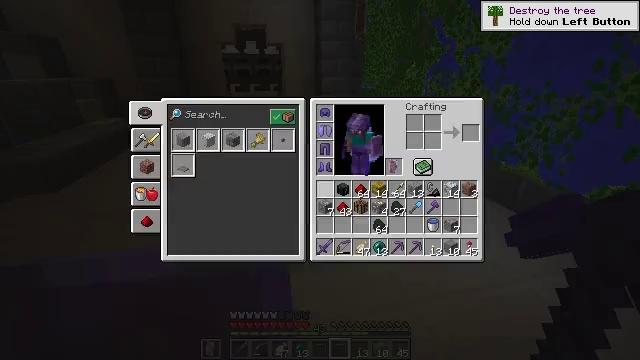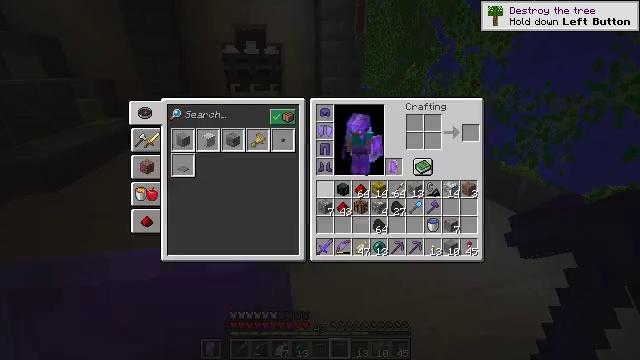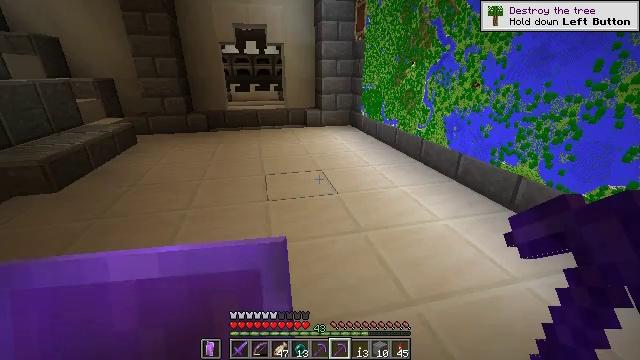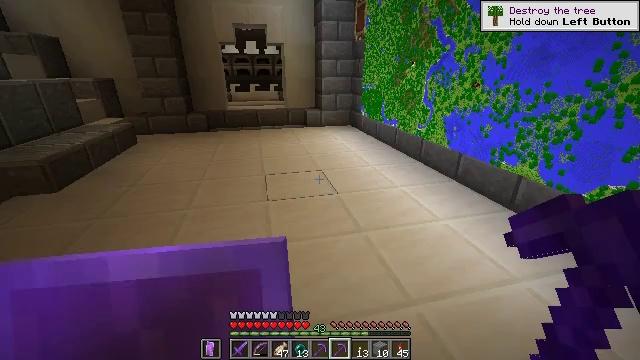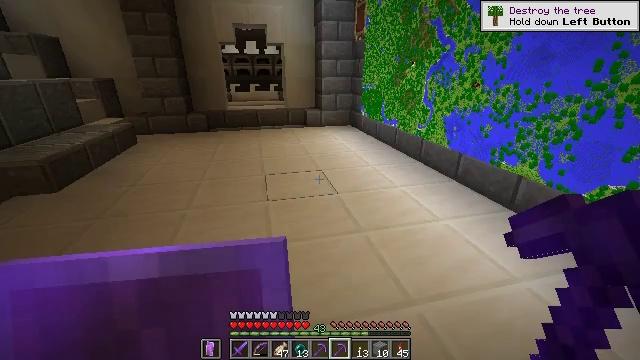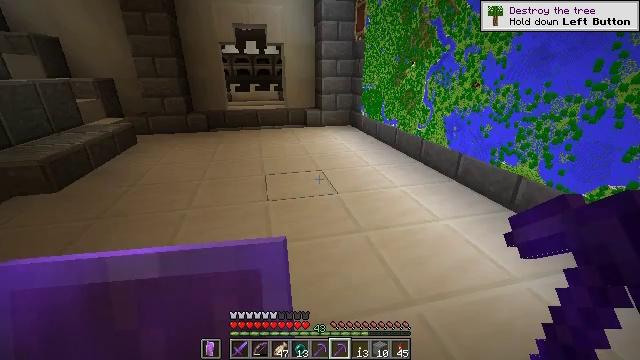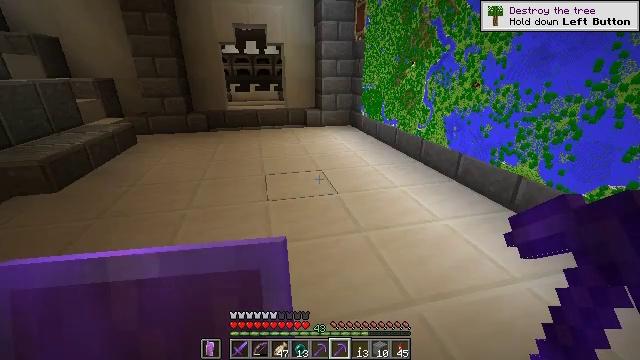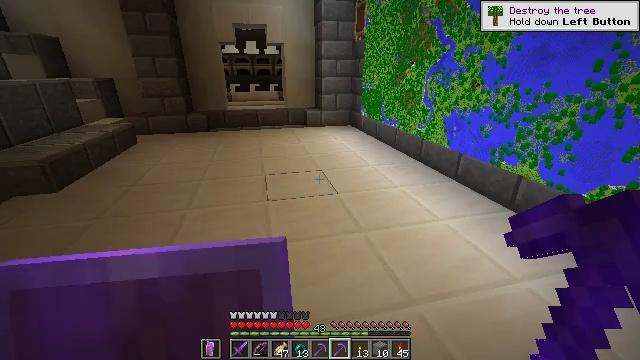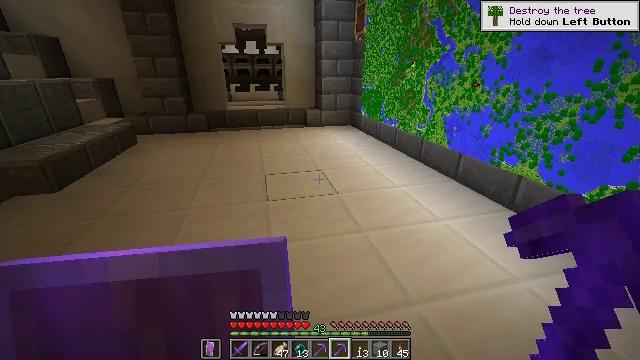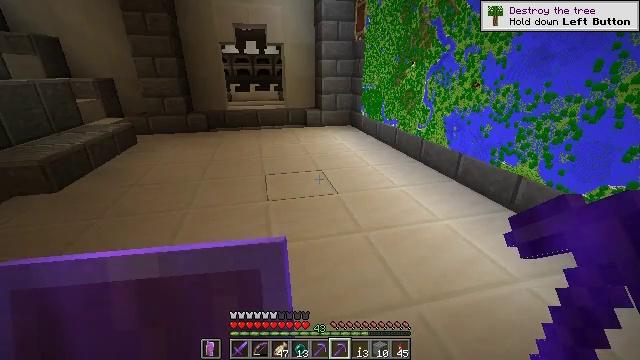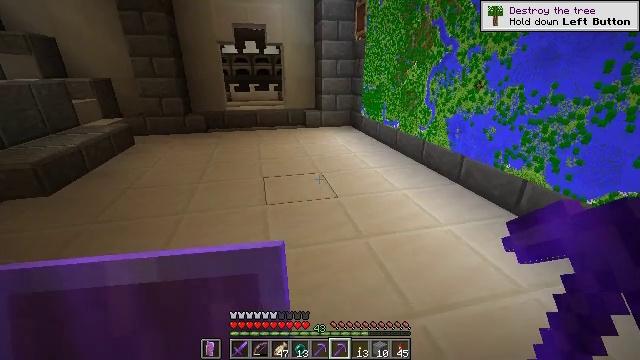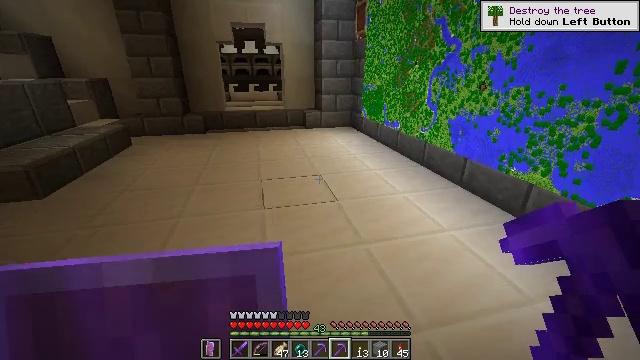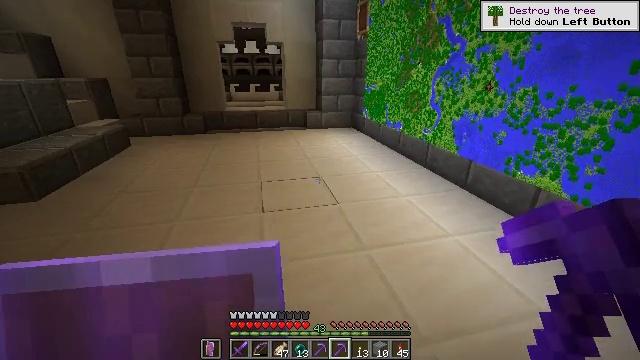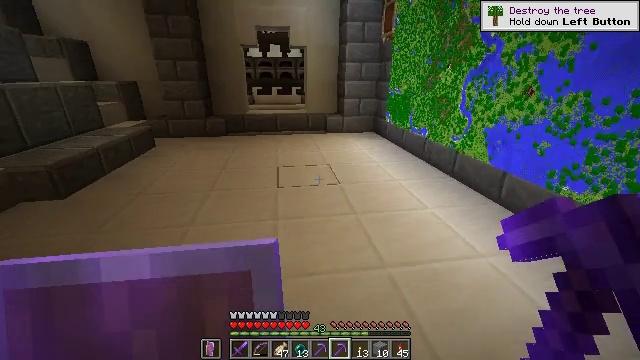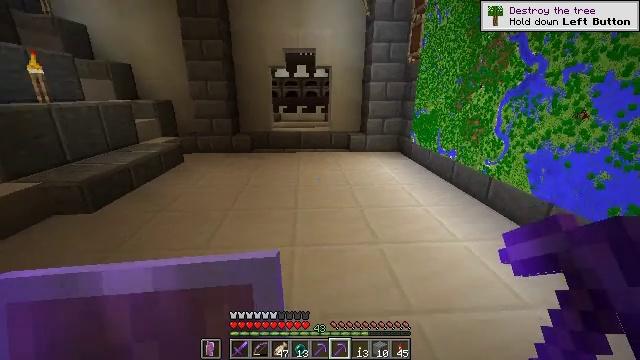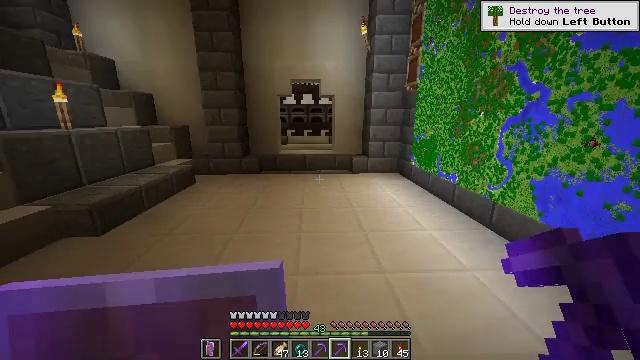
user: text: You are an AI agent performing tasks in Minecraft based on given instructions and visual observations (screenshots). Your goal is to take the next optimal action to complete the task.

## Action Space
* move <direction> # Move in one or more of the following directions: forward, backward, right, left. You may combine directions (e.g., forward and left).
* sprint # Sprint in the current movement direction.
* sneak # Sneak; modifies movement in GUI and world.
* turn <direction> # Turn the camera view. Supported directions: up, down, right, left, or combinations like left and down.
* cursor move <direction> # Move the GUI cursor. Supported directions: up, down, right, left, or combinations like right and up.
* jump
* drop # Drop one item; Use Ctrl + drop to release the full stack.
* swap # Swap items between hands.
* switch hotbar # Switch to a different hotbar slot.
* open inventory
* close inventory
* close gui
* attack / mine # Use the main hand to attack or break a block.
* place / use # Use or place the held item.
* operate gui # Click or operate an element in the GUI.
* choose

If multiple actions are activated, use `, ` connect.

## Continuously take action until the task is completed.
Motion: motion action
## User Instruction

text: Open your crafting table and make a redstone block.
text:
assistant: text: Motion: open gui
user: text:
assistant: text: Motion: move forward
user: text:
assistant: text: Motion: close gui
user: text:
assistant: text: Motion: no_op
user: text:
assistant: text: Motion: no_op
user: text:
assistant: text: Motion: no_op
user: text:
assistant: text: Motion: no_op
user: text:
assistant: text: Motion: no_op
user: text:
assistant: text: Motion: no_op
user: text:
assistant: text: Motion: move forward
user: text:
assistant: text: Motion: move forward
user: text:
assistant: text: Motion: move forward
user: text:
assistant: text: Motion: move forward, sprint, turn left
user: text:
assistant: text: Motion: move forward, sprint, turn left and up
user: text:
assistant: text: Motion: move forward, sprint, turn left and up
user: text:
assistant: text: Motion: move forward, sprint, turn up
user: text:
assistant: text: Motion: move forward, sprint
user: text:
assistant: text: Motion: move forward, sprint
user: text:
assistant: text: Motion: move forward, sprint, jump
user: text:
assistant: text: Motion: move forward, sprint, jump
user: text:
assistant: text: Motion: move forward, sprint, jump
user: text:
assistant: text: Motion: move forward, sprint, jump
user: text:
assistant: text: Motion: move forward, sprint, jump
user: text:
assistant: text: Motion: move forward, sprint, jump
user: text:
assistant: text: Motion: move forward, sprint
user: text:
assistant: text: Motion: move forward, sprint, turn left
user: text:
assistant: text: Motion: move forward, sprint, turn left
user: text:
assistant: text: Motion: move forward, sprint
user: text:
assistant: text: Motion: move forward, sprint
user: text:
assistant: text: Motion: move forward, sprint, turn left